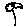
Label: flower